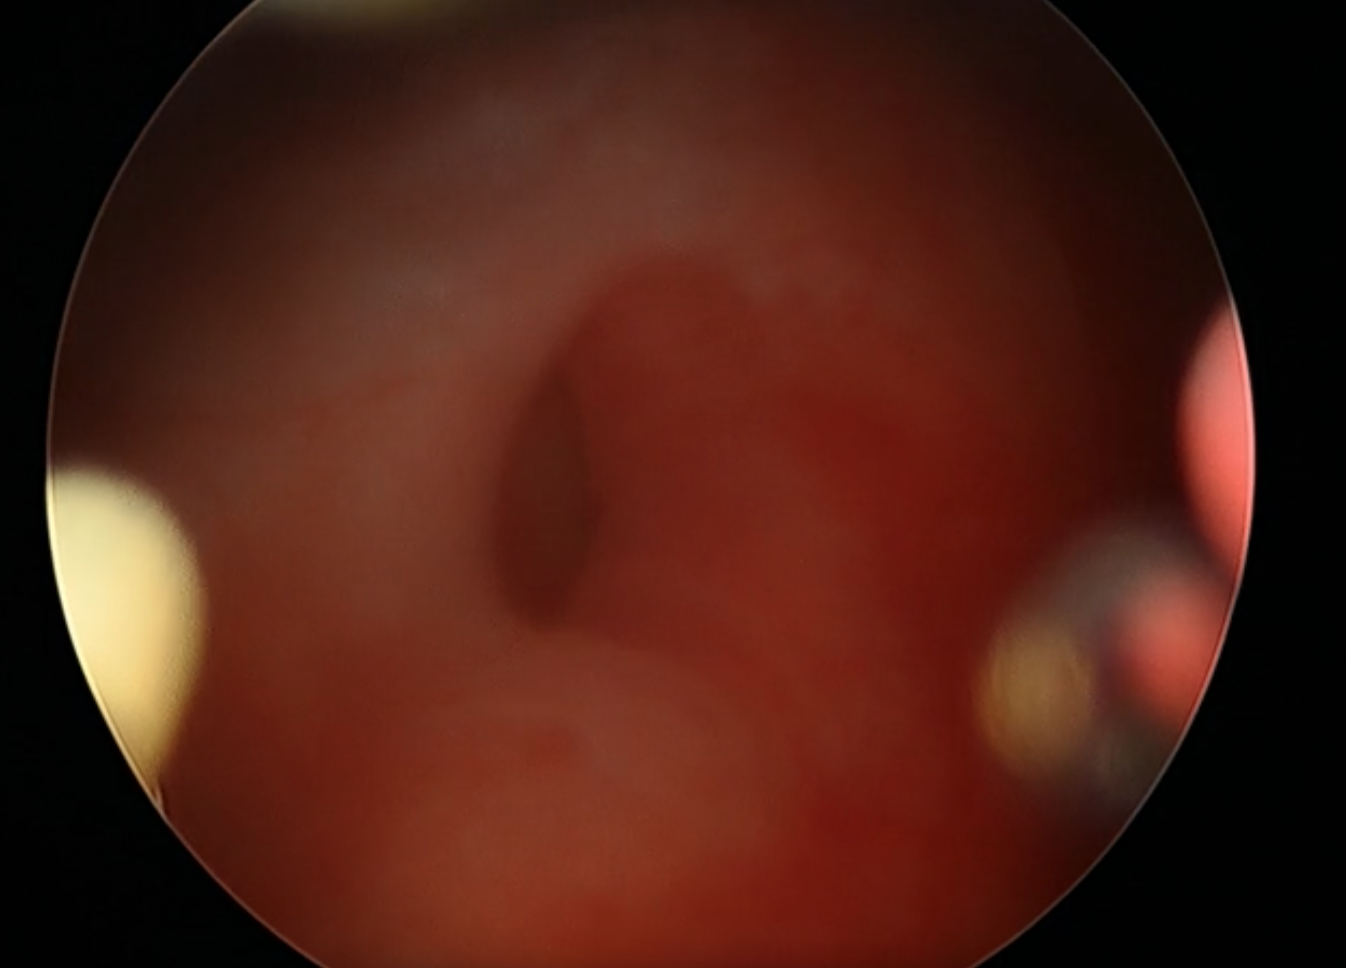
Modality: WLC
Class: Anatomical landmarks
Subclass: Diverticulum
Lesion: L0
Bladder cancer association: No